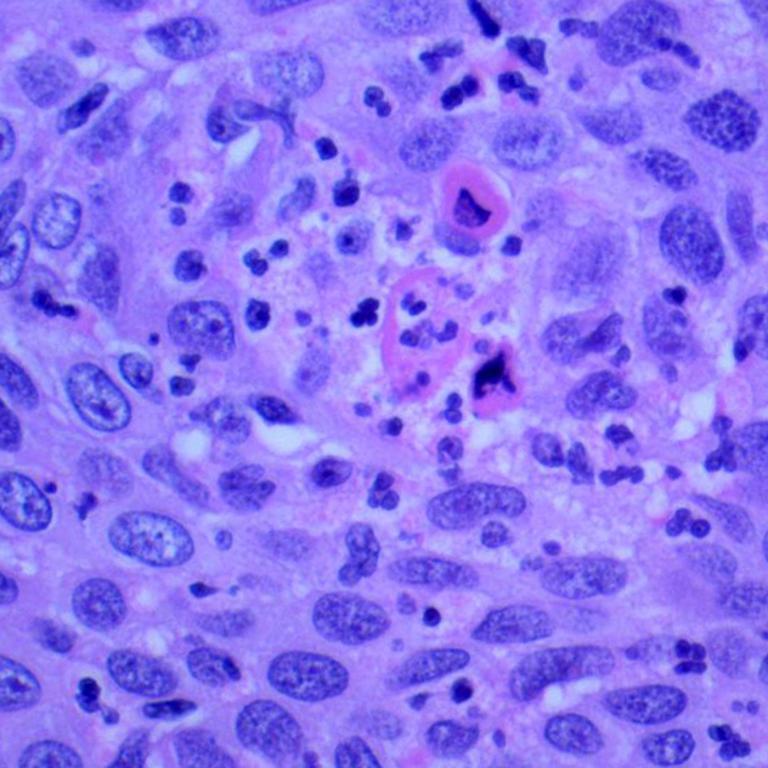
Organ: lung
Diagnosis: squamous carcinomas